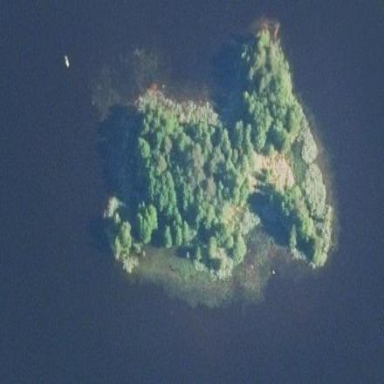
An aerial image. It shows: Islet.